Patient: sex M, age 60
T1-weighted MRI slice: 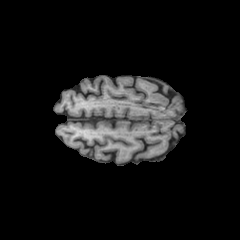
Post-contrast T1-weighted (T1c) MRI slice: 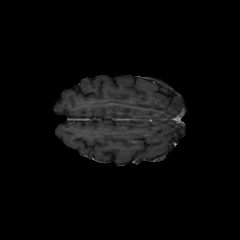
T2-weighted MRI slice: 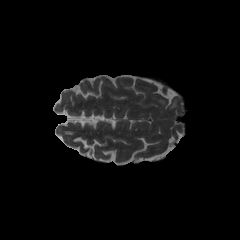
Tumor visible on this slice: yes
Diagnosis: Glioblastoma, IDH-wildtype
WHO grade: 4